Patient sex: F
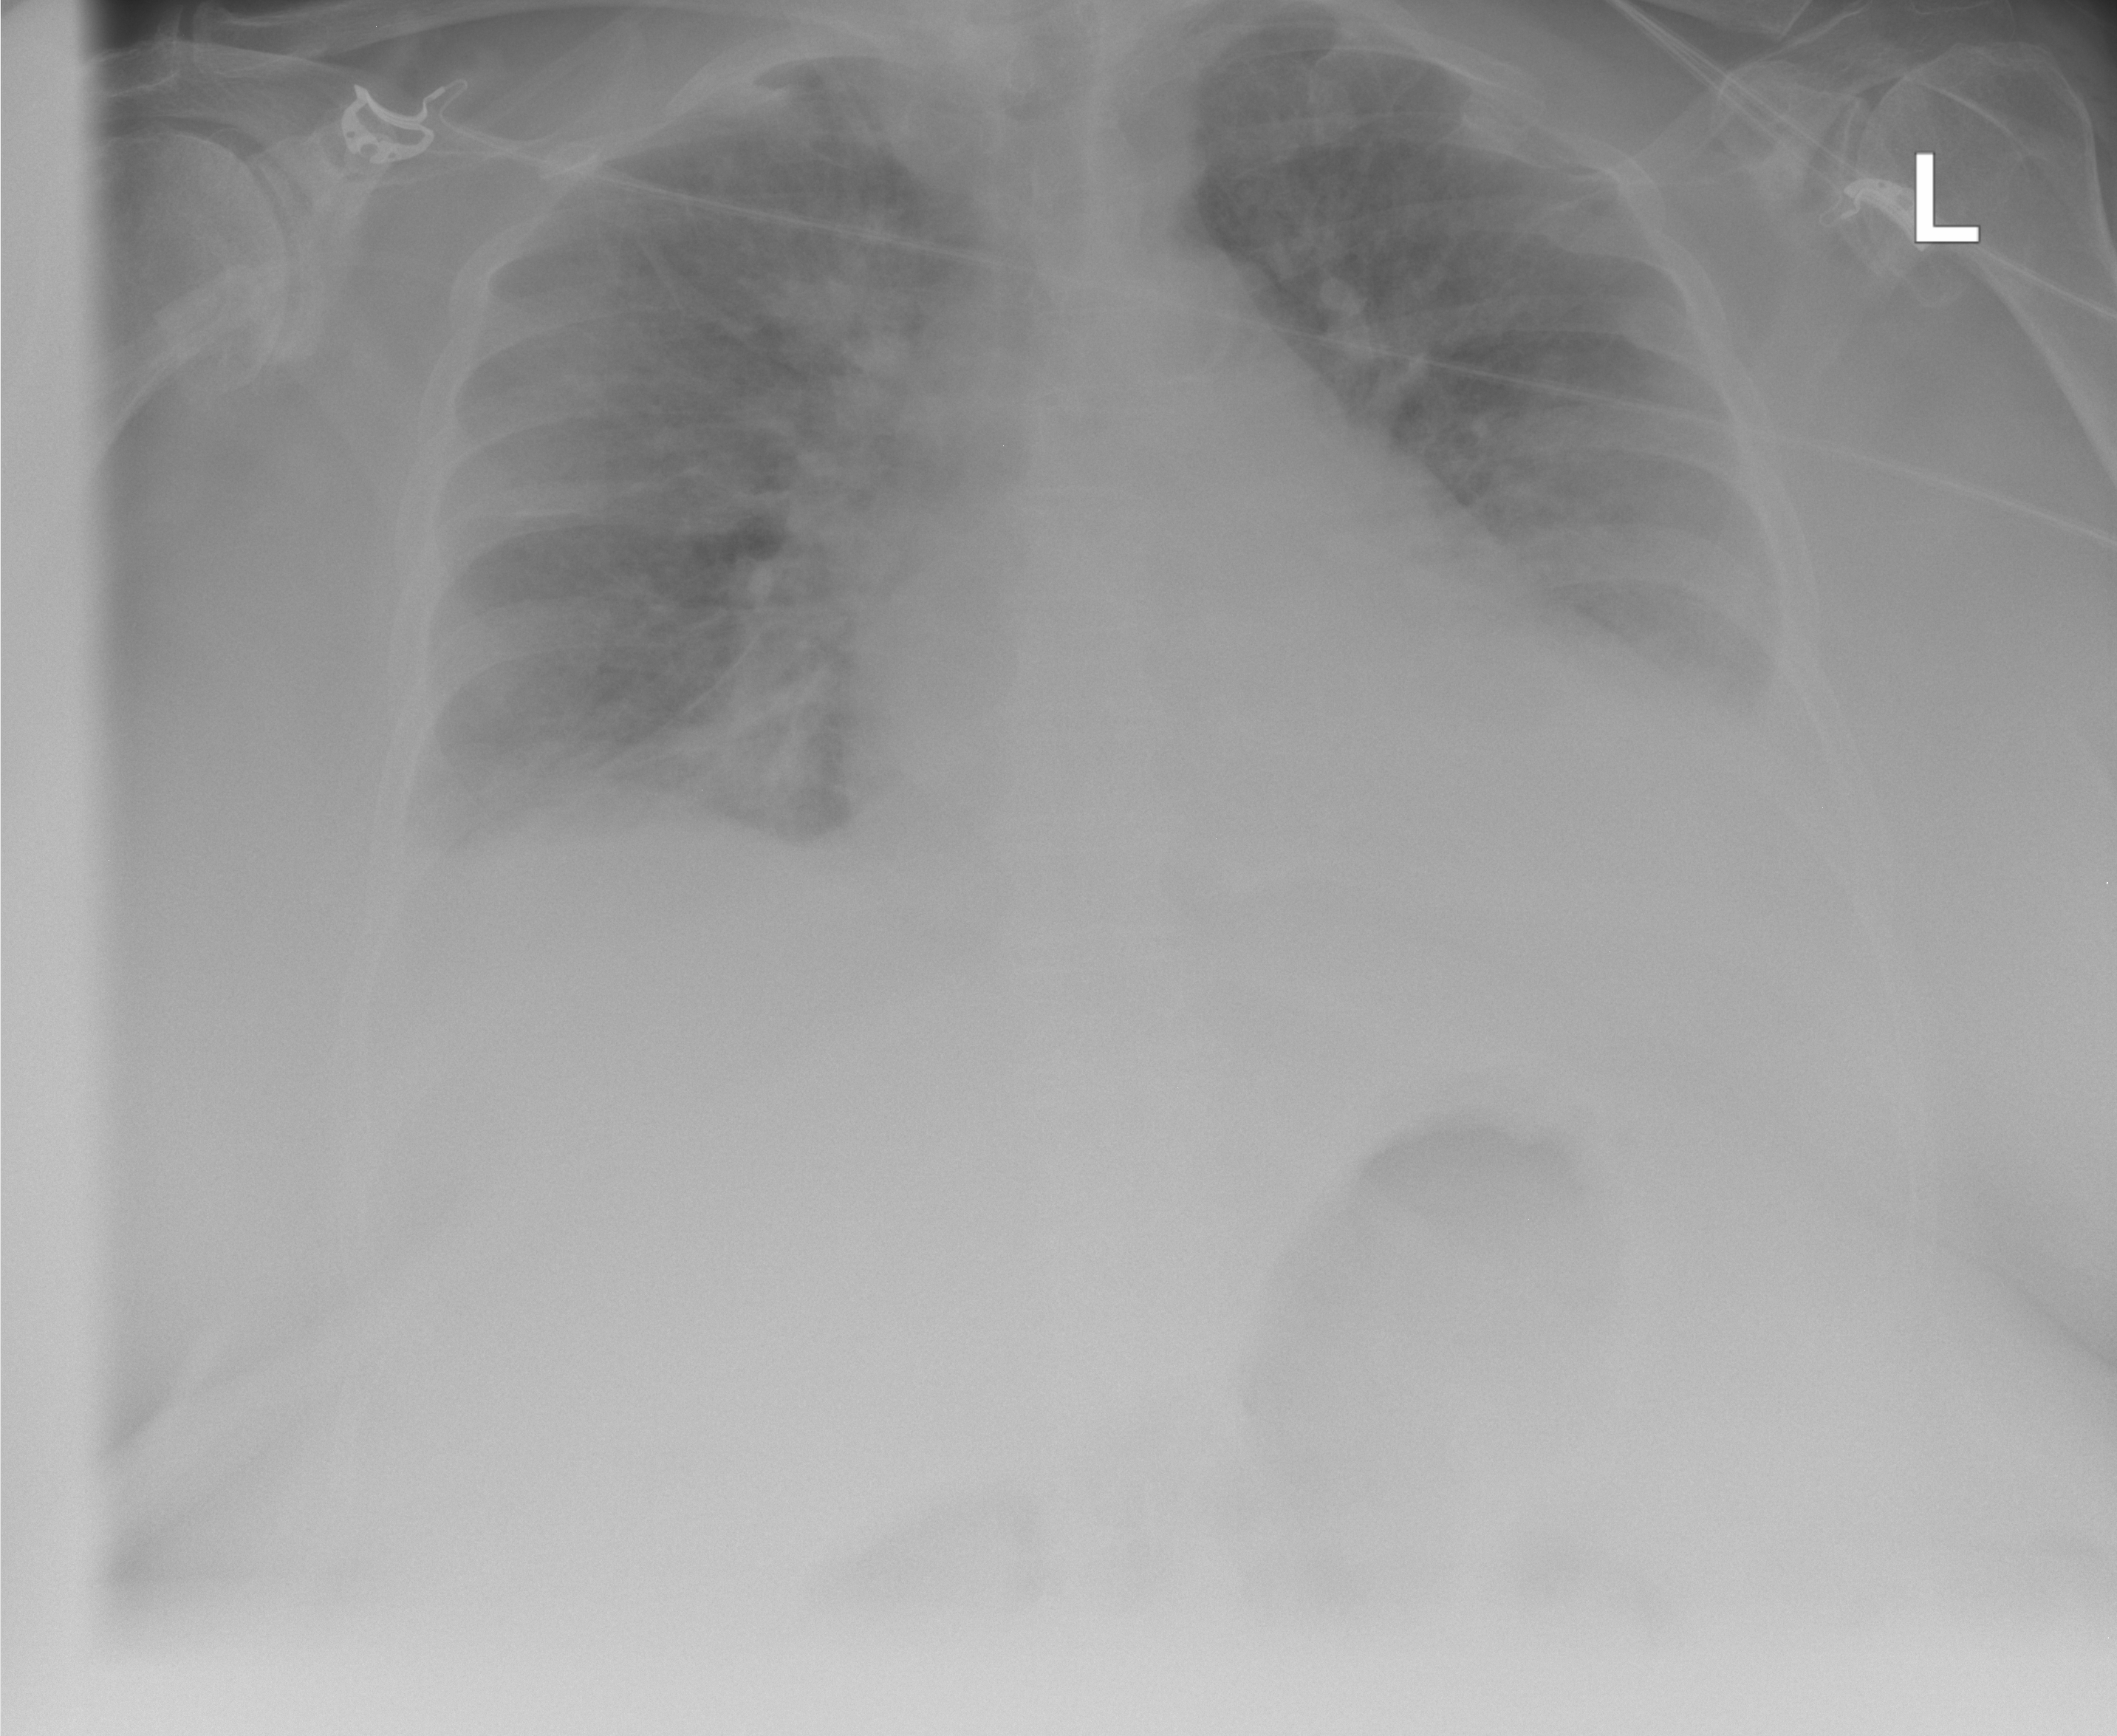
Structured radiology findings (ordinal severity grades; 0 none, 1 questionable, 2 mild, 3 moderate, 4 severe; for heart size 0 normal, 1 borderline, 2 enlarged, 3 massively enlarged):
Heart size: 2
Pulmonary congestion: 3
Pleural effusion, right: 2
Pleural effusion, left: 2
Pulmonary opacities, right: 2
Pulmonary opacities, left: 2
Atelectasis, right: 2
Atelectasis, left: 2